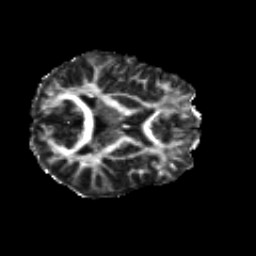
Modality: FA
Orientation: axial
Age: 18
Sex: male
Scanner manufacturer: siemens
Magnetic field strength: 3 T
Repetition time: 8.8 s
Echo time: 0.085 s